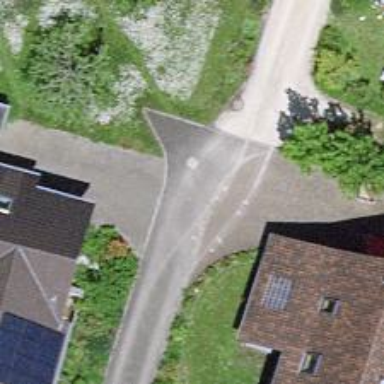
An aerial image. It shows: Driveway leading to service road.